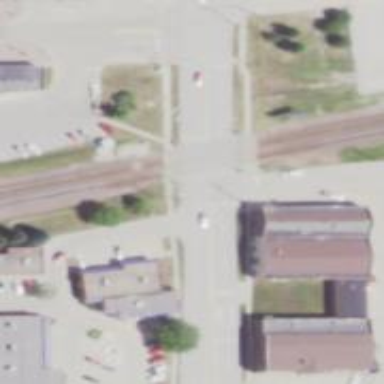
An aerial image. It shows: Railway signal.